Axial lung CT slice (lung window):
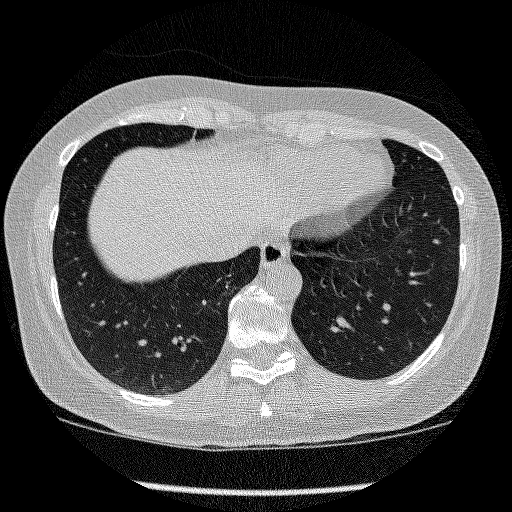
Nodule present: no